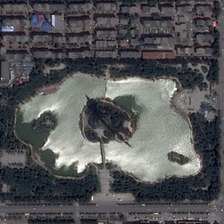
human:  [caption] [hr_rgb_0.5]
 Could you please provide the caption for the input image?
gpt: many buildings are around a park with a pond and many green trees .

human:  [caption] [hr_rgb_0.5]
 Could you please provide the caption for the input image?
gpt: many buildings are around a park with a pond and many green trees .

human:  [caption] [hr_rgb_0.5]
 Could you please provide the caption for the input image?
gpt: many buildings are around a park with a pond and many green trees .

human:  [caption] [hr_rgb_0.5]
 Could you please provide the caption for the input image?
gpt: many buildings are around a park with a pond and many green trees .

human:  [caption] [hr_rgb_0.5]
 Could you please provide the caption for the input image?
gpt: many buildings are around a park with a pond and many green trees .